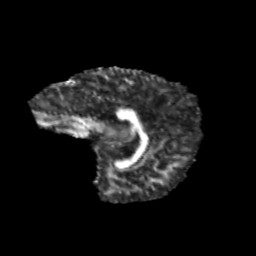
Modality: FA
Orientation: sagittal
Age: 9
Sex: male
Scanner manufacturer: siemens
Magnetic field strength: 3 T
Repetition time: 3.8 s
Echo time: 0.07 s